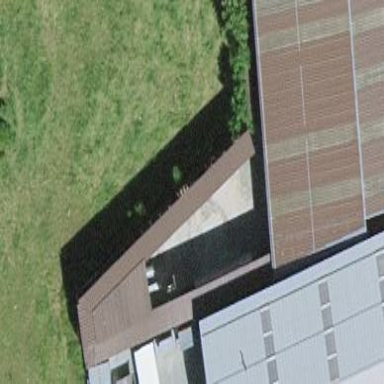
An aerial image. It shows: Garage building.